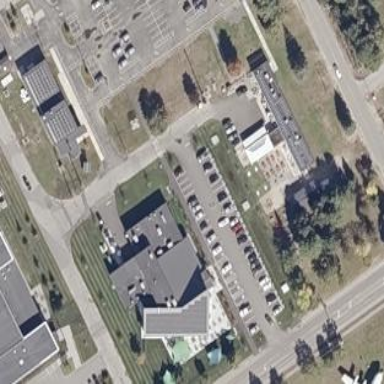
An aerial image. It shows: Cafe building.